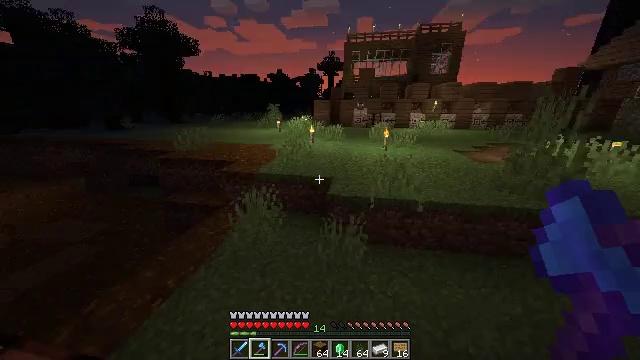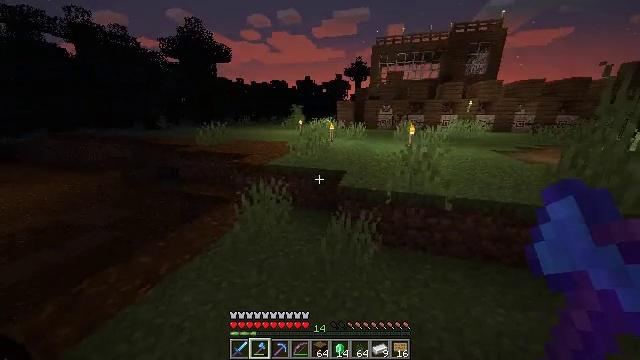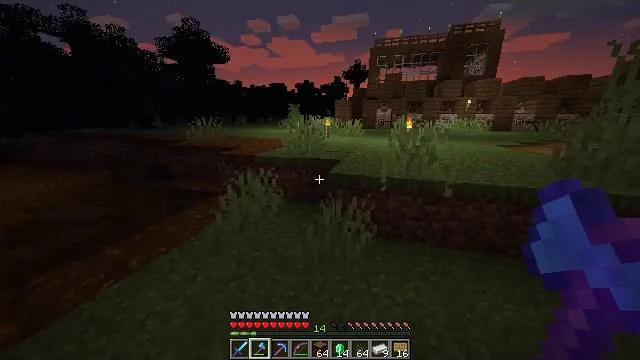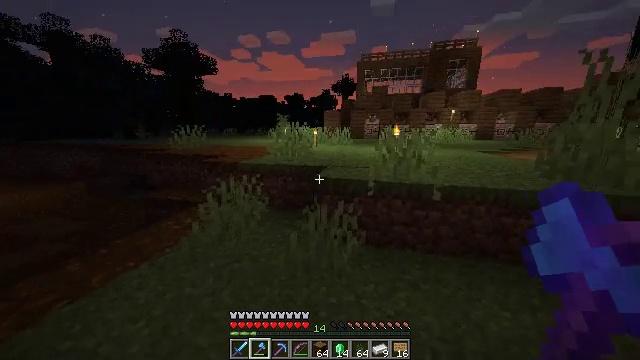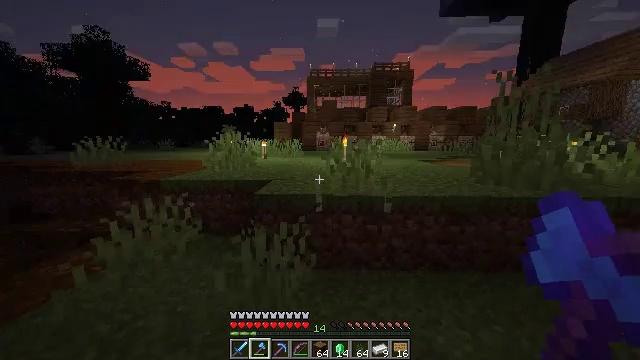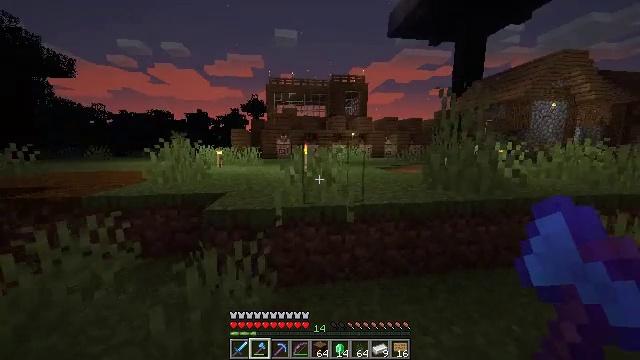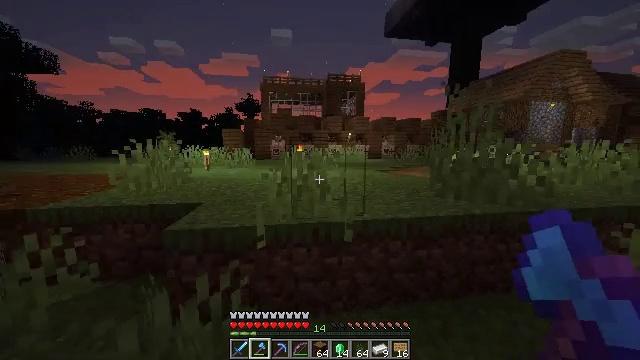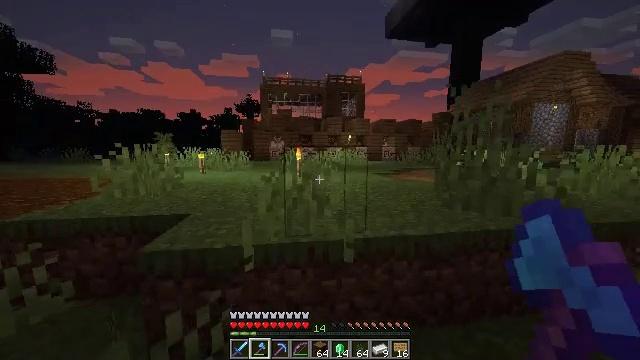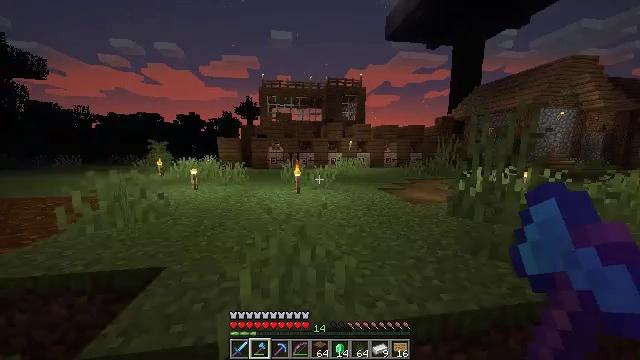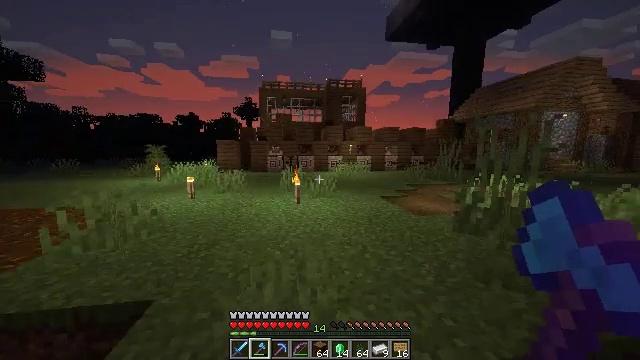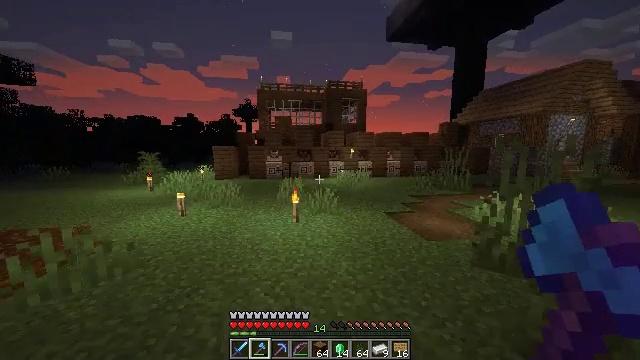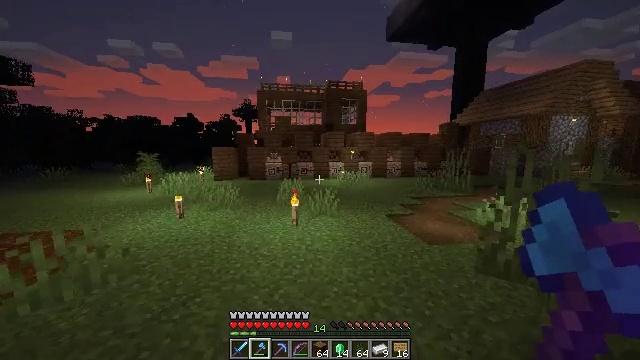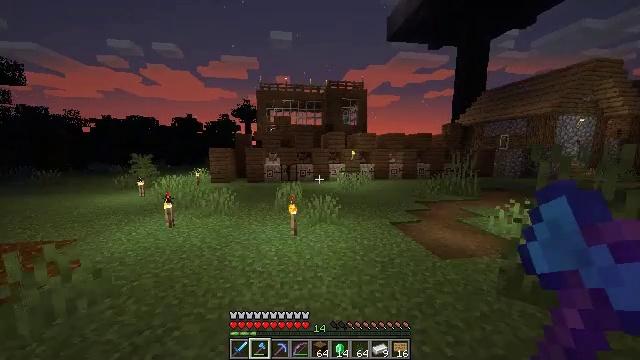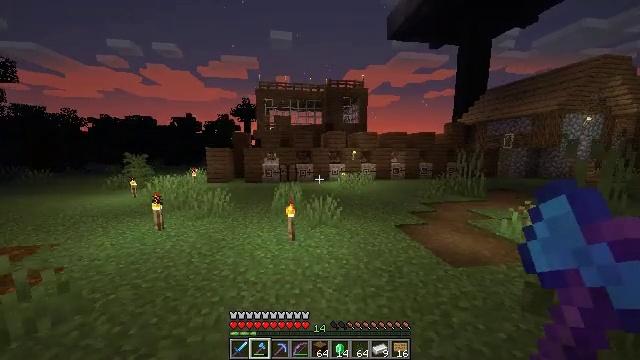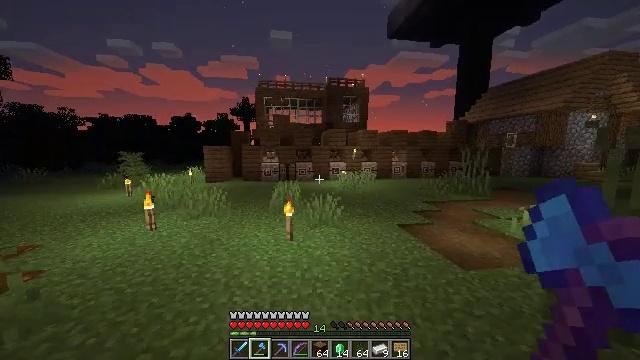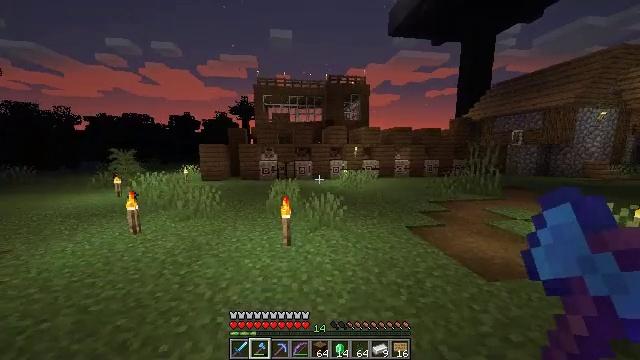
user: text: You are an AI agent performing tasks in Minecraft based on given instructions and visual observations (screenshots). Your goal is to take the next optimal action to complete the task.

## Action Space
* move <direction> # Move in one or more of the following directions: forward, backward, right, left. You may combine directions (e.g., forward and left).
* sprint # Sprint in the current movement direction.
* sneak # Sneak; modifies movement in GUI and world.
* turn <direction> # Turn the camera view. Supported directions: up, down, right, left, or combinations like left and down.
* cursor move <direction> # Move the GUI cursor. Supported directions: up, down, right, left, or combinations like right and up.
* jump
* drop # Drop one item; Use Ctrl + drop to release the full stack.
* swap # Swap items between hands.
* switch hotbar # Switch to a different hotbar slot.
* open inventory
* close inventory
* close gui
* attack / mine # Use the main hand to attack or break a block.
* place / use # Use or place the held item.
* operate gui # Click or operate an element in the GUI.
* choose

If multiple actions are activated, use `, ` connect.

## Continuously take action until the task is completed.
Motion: motion action
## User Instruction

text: Drop an oak sign.
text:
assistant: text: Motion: move forward, sprint, turn left and up
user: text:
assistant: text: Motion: move forward, sprint, turn up
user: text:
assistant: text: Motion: move forward, sprint, turn right and up
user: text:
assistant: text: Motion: move forward, sprint, turn right and up
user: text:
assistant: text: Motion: move forward, sprint, turn right and up
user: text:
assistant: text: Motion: move forward, sprint, turn right
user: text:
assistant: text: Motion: move forward, sprint, jump
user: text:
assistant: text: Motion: move forward, sprint, jump
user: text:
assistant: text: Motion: move forward, sprint, jump
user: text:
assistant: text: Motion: move forward, sprint, jump
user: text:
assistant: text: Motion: move forward, sprint, jump
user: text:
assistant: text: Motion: move forward, sprint, jump
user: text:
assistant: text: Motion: move forward, sprint, jump
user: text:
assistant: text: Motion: move forward, sprint, jump
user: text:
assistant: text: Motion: move forward, sprint, jump
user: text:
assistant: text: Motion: move forward, sprint, jump
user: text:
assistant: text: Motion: move forward, sprint, jump
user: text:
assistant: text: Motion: move forward, sprint, jump
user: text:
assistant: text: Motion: move forward, sprint, jump
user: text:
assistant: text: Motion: move forward, sprint, jump
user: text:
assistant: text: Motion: move forward, sprint, jump
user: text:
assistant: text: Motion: move forward, sprint, turn left, jump
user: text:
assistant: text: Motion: move forward, sprint, turn left and down, jump
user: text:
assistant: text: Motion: move forward, sprint, turn left and down, jump
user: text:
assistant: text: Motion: move forward, sprint, jump
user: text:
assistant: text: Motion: move forward, sprint, jump
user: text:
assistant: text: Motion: move forward, sprint, jump
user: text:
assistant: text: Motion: move forward, sprint, jump
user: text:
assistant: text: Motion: move forward, sprint
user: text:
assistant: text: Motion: move forward, sprint